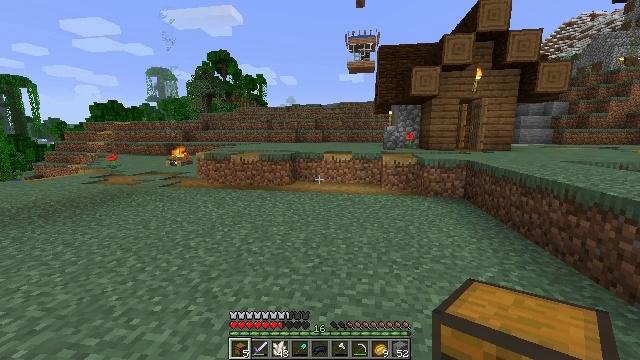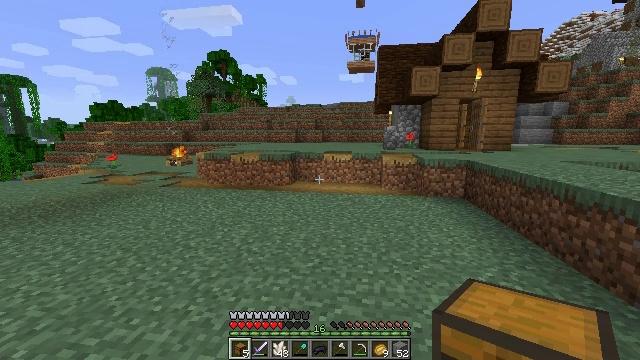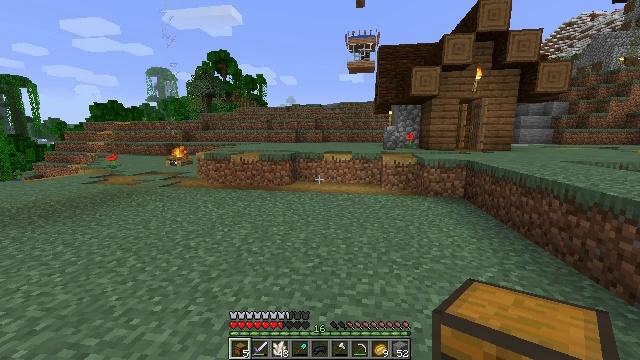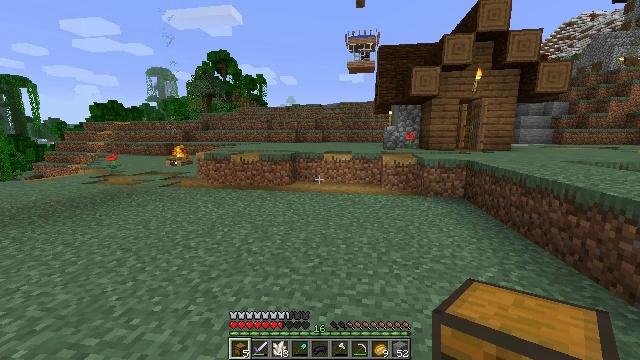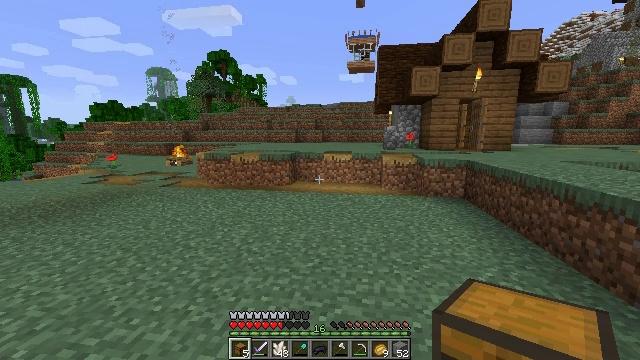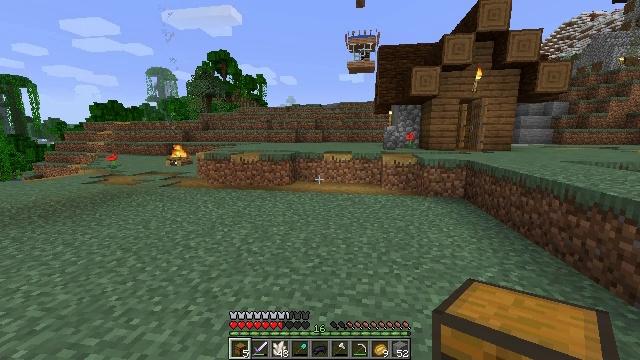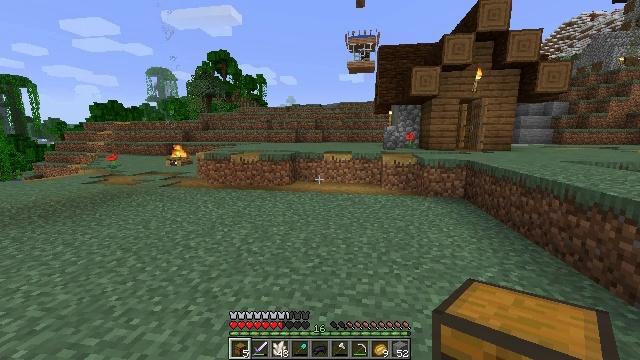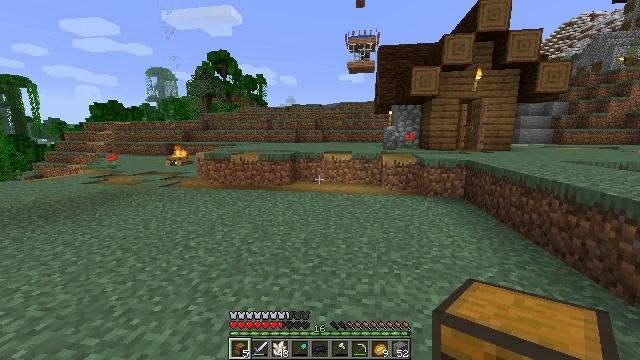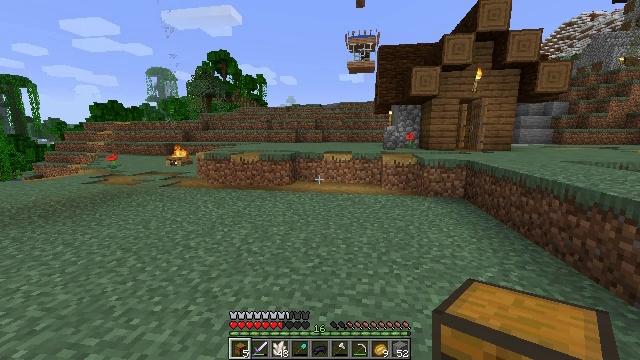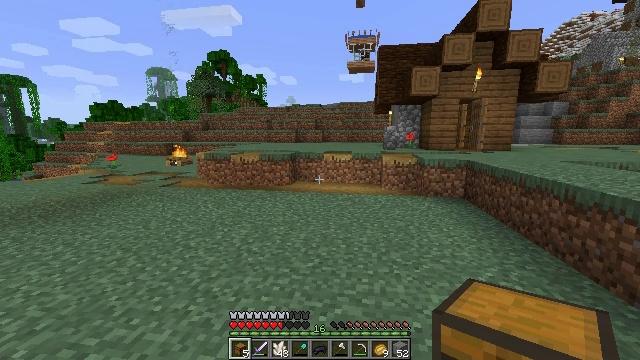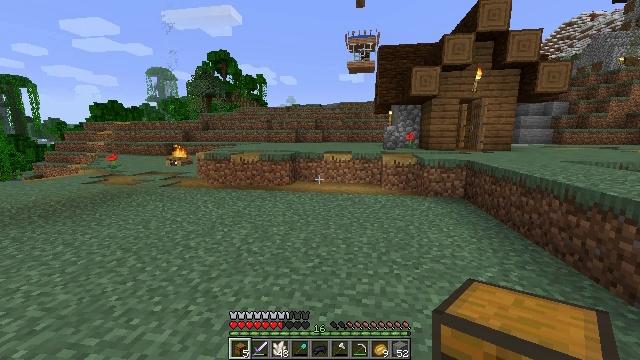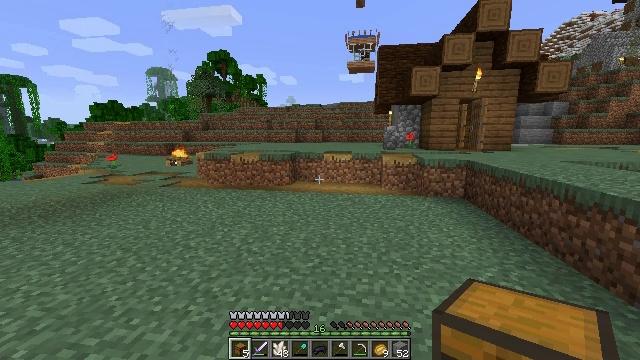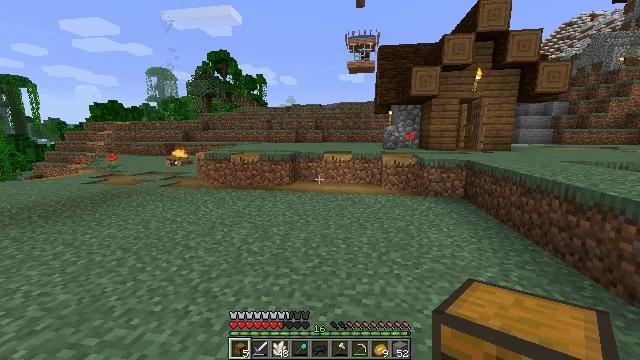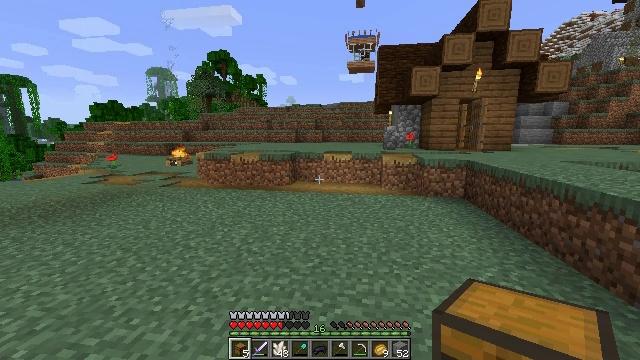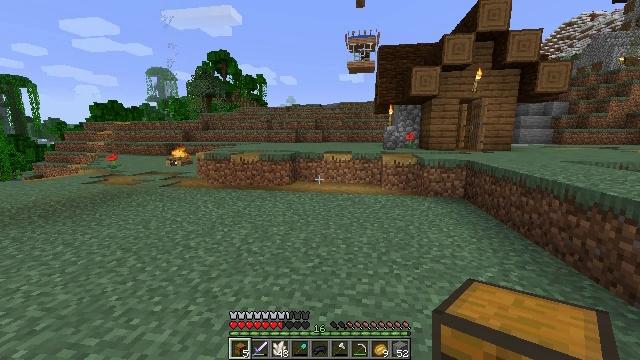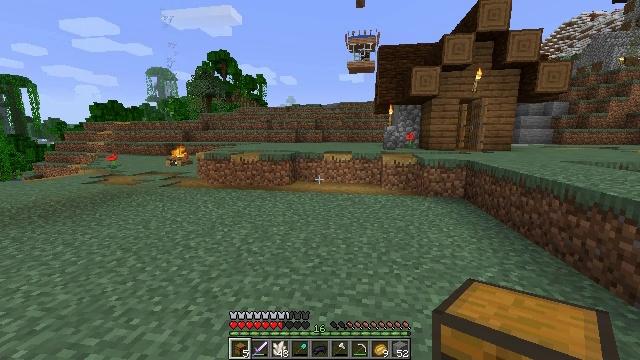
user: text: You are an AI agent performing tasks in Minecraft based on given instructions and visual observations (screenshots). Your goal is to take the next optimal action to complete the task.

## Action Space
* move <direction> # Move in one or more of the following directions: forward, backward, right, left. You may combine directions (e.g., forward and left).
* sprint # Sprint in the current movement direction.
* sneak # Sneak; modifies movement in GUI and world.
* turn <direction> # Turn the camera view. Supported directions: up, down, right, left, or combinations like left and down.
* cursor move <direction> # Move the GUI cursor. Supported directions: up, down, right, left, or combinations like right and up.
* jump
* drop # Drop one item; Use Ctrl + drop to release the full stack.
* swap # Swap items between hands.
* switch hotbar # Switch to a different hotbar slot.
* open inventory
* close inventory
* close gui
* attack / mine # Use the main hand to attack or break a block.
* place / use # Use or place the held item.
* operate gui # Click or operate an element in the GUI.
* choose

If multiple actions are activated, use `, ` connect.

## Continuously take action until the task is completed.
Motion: motion action
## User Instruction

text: Obtain a hopper using iron and a chest.
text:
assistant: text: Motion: no_op
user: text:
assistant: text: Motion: no_op
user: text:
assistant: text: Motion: no_op
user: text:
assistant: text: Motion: no_op
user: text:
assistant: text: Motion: no_op
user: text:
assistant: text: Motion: no_op
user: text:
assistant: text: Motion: no_op
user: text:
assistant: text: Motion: no_op
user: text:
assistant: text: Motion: no_op
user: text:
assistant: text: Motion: no_op
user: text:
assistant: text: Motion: no_op
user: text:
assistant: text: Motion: no_op
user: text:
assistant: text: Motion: no_op
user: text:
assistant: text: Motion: no_op
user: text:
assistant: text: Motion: no_op
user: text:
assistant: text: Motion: no_op
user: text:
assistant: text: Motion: no_op
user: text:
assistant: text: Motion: no_op
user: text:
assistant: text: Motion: no_op
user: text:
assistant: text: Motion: no_op
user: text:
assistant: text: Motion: no_op
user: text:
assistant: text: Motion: no_op
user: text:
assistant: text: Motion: no_op
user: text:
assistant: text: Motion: no_op
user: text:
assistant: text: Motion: no_op
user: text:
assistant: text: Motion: no_op
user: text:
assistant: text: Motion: no_op
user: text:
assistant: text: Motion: no_op
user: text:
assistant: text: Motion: no_op
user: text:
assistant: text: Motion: no_op